Interaction volume radius: 10 \u00c5
Interaction volume height: 10 \u00c5
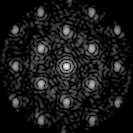
Disorder parameter: 0.3273